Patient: sex M, age 68
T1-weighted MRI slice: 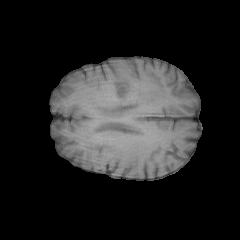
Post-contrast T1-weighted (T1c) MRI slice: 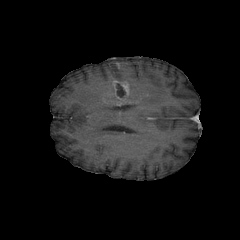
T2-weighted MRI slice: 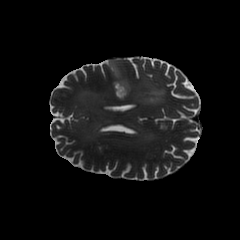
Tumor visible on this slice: yes
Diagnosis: Glioblastoma, IDH-wildtype
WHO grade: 4